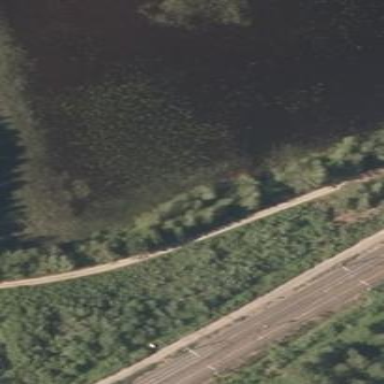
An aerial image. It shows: Reedbed in wetland area.